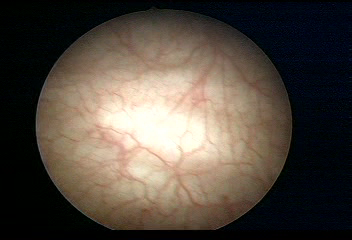
Modality: WLC
Class: Normal mucosa
Bladder cancer association: No